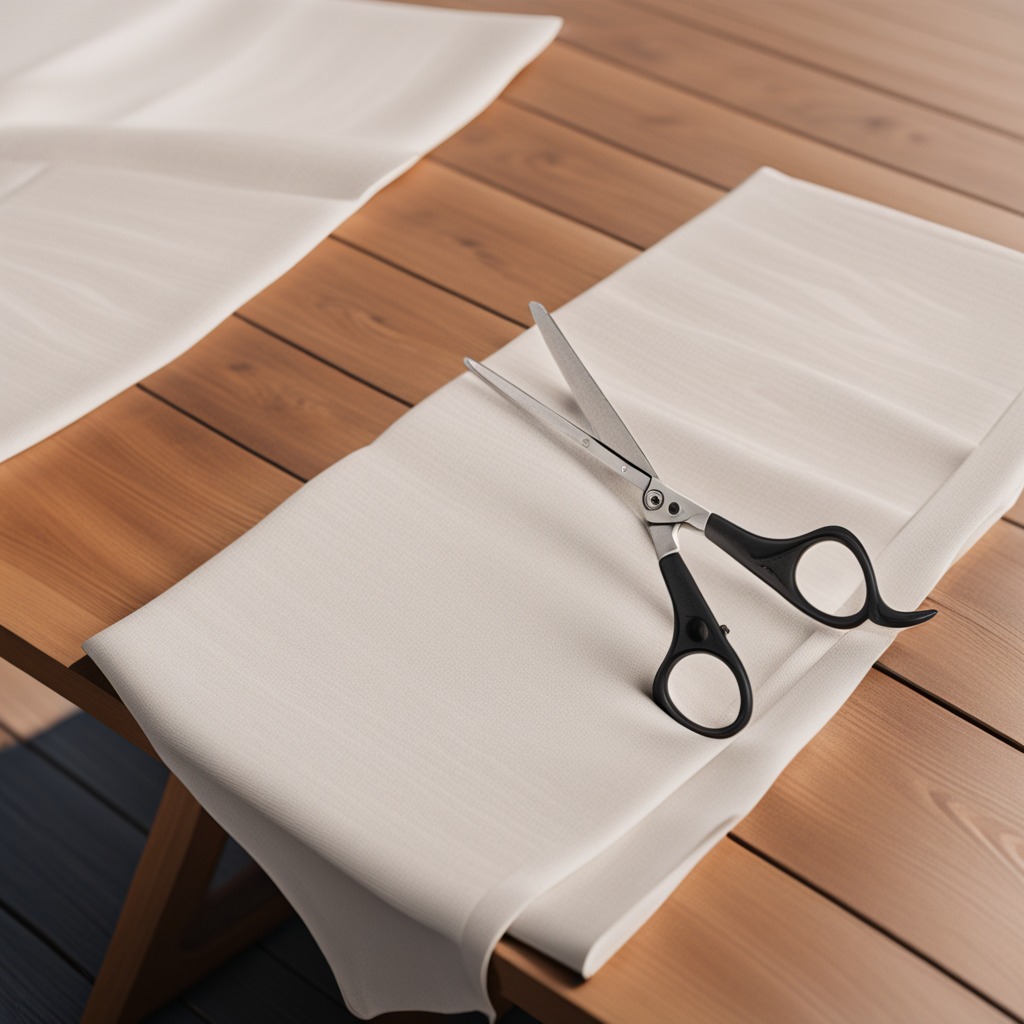
A scissor is lying on the wooden table in the outdoor workshop during daytime bright natural light soft shadows worn but beneath the cloth.